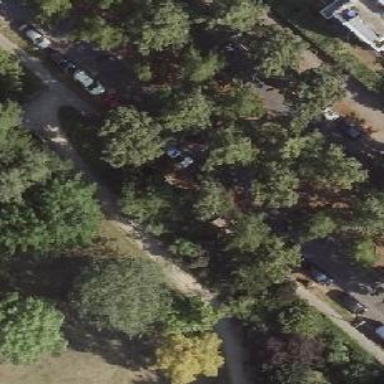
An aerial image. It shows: Avenue lined with broadleaved deciduous trees.